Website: slack
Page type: review-order
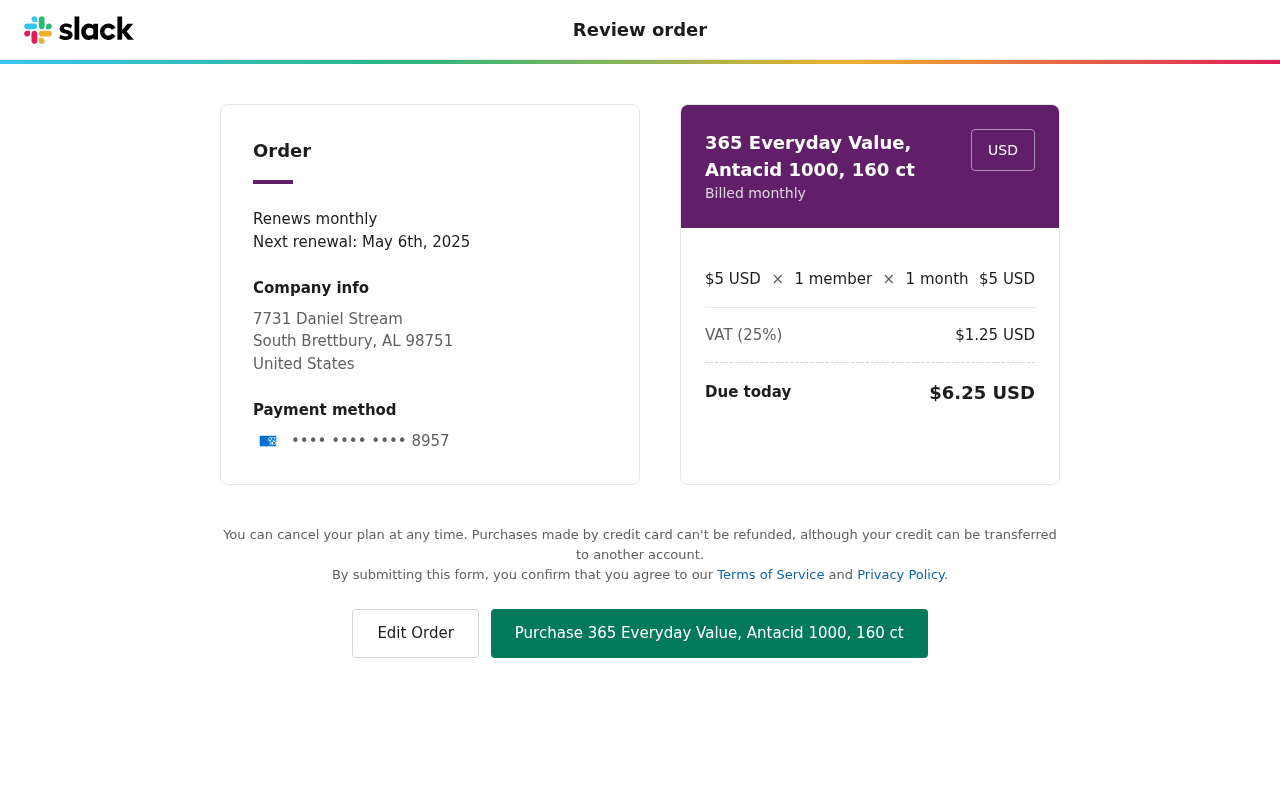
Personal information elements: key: PII_CARD_LAST4
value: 8957
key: PII_CITY_STATE_ZIP
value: South Brettbury, AL 98751
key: PII_COUNTRY
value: United States
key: PII_STREET
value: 7731 Daniel Stream
Product elements: key: PRODUCT1_NAME
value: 365 Everyday Value, Antacid 1000, 160 ct
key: PRODUCT1_PRICE
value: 5
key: PRODUCT1_QUANTITY
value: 1
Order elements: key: ORDER_RENEWAL_DATE
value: May 6th, 2025
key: ORDER_SUBTOTAL
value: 5
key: ORDER_TAX
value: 1.25
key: ORDER_TOTAL
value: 6.25